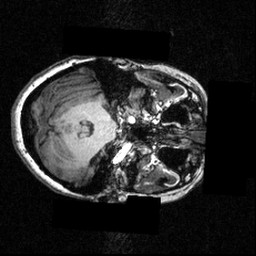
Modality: T1w
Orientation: axial
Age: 23
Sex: female
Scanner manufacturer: siemens
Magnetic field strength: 3.951 T
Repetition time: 1.5 s
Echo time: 0.00335 s